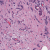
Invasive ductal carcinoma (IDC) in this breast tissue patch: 1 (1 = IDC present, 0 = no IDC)